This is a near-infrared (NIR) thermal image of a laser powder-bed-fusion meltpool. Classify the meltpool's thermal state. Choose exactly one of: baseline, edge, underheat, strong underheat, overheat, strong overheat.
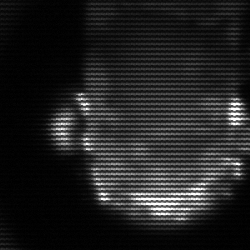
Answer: baseline